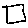
Label: square